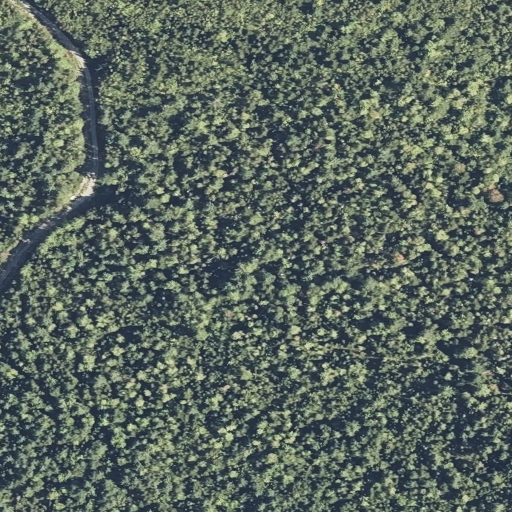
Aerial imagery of ridge(s) in Maine named Smith Ridge containing mixed forest, evergreen forest, and deciduous forest